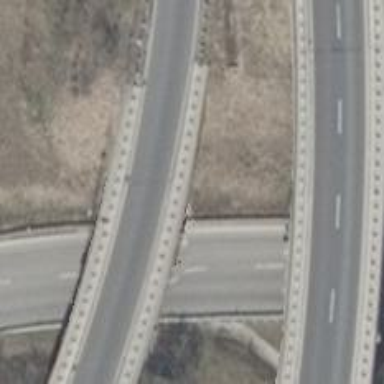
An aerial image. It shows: Asphalt surface bridge for trunk link highway.